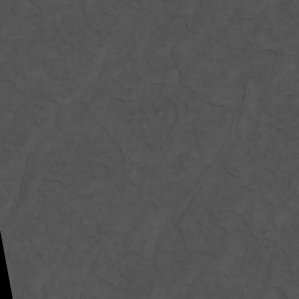
Label: non_frost